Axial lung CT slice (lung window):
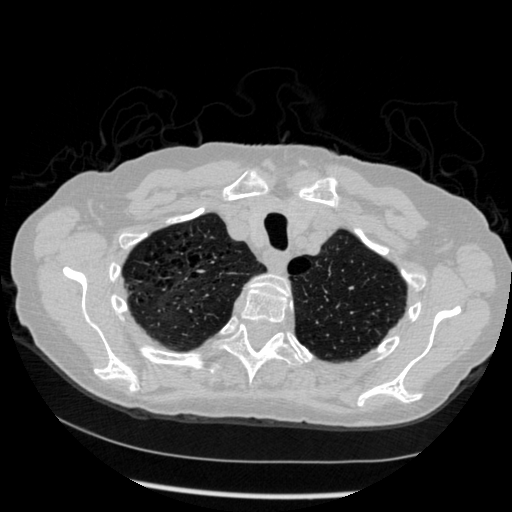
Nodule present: no